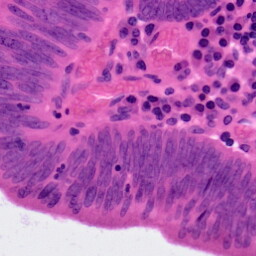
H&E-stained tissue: Colon